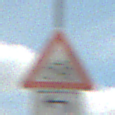
Verkehrszeichen: RadverkehrRechts
Zusatzzeichen unten: RichtungsangabeDurchPfeile2
Umgebung: Outdoor, Suburban
Tageszeit: Midday
Wetter: PartlyCloudy
Licht: Natural
Jahreszeit: Summer
Kontrast: HighContrast